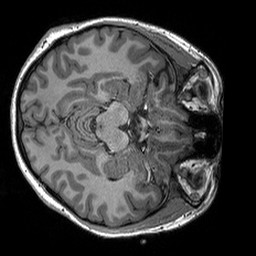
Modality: T1w
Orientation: axial
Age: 20
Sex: female
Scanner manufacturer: siemens
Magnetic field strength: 3 T
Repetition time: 2.3 s
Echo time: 0.00298 s